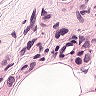
Metastatic tissue present: yes